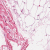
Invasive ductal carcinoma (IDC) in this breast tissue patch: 0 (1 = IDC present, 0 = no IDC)